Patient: sex M, age 71
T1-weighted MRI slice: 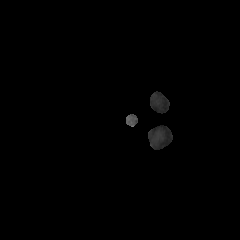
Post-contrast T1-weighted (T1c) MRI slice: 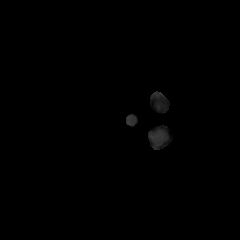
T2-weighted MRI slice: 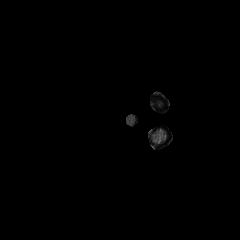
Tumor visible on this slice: no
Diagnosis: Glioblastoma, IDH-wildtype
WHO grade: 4